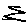
Label: zigzag